Question: I have a model with GenericForeignKey:
'''
class Breadcrumbs( models.Model ):
title = models.CharField( max_length = 256 )
limit = models.Q( app_label = 'news', model = 'NewsPost' )
content_type = models.ForeignKey( ContentType, limit_choices_to = limit )
object_id = models.PositiveIntegerField()
content_object = generic.GenericForeignKey( 'content_type', 'object_id' )
class Meta:
db_table = 'breadcrumbs'
'''
By default there is an input text widget for object_id:

How to make it as select with options? Also I would like to fill it with NewsPost ids (or with () of NewsPost) by default.
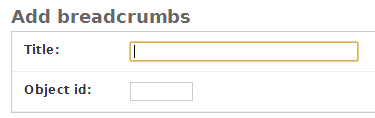
Answer: You shouldn't use a 'PositiveIntegerField' here. You should use a 'ForeignKey' to 'NewsPost'.
This will do the two things you need with no additional effort.